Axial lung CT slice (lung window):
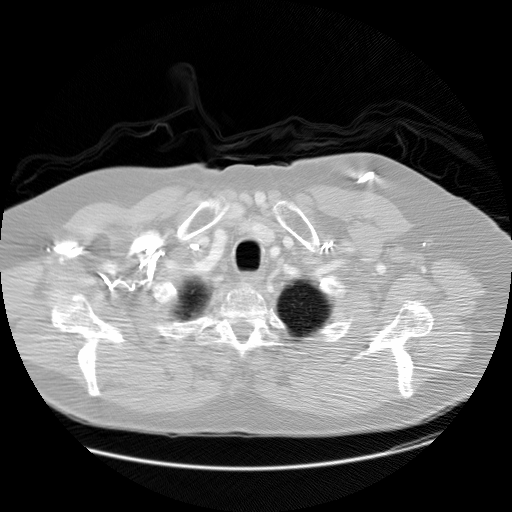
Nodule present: no